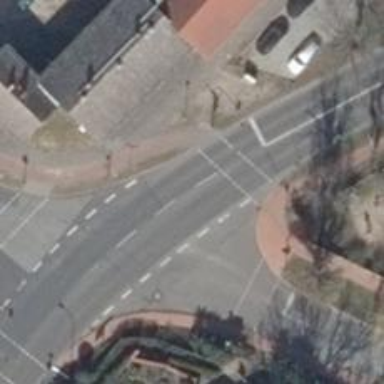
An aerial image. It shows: Road with traffic signals at the crossing.